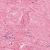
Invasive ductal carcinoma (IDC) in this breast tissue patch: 0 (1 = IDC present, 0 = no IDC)